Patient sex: F
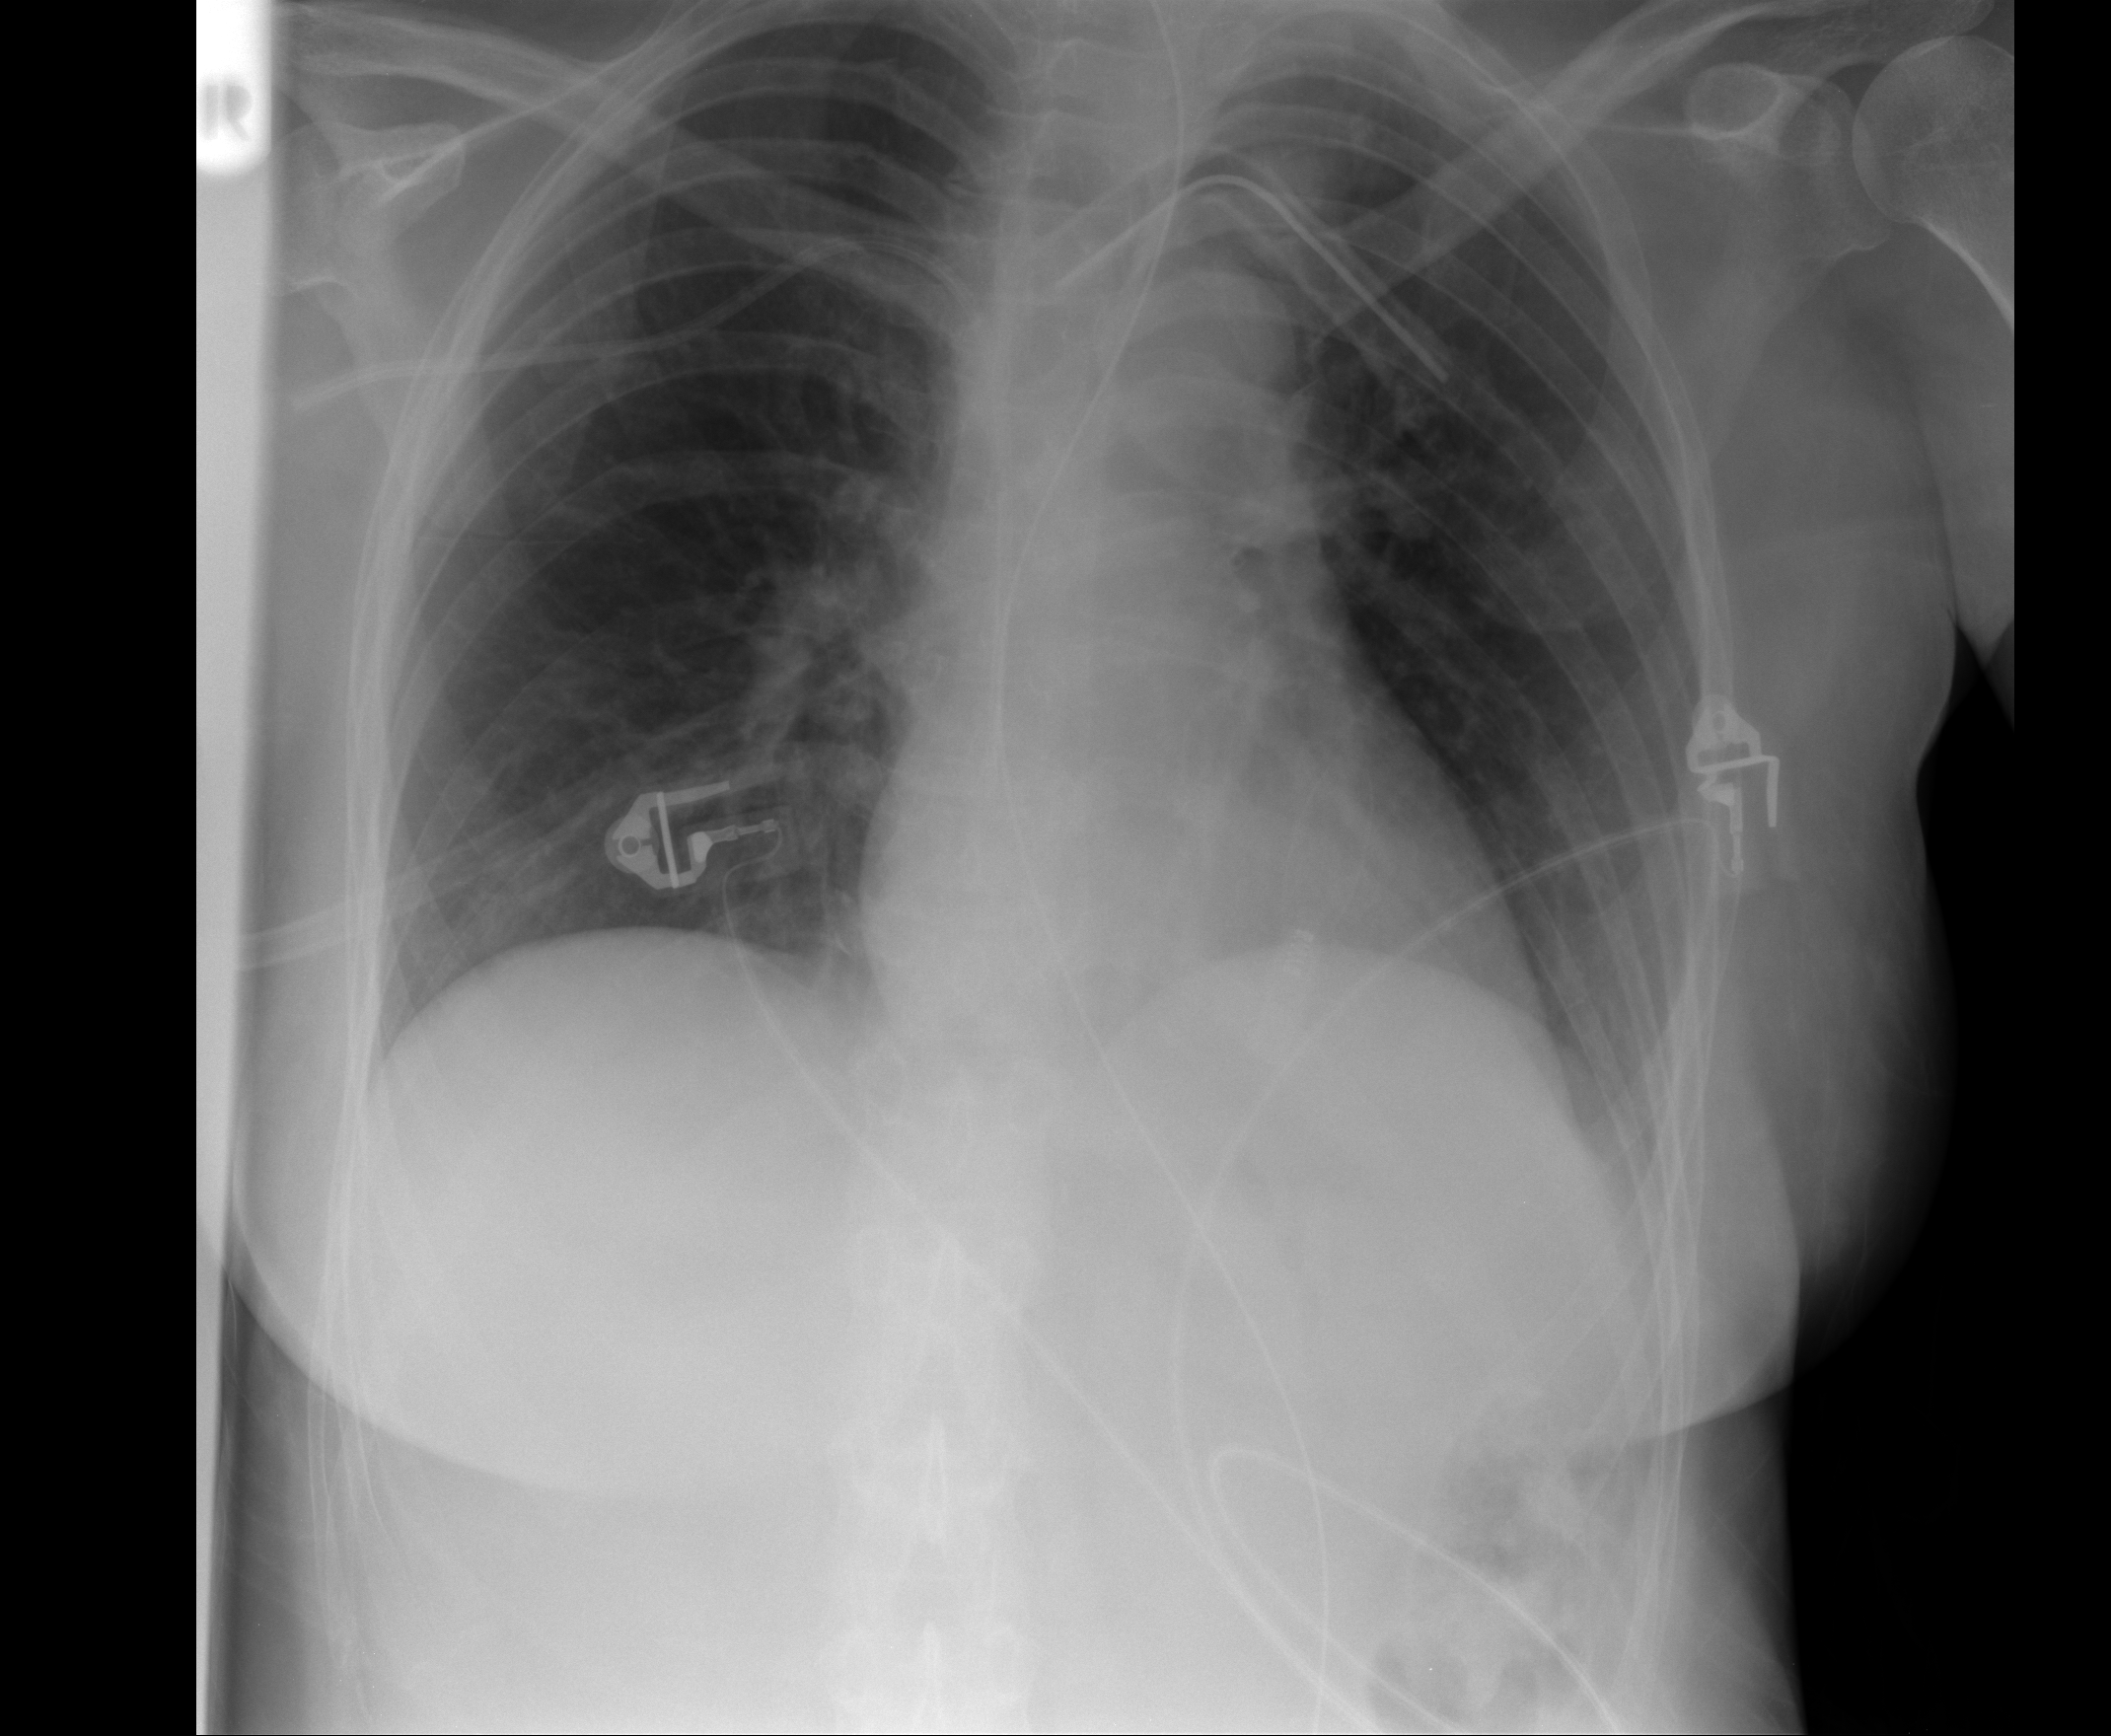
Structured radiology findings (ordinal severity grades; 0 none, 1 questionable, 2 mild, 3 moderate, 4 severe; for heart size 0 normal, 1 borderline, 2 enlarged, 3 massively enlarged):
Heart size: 0
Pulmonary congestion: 0
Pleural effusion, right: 0
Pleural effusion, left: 0
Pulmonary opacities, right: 0
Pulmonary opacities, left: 0
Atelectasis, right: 2
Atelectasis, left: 2